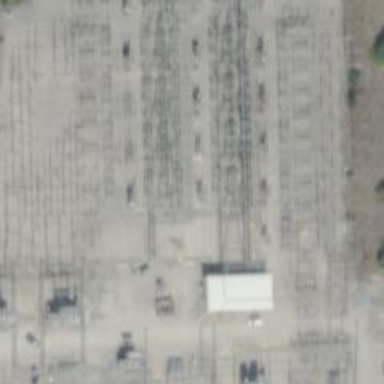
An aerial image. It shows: Switch used for power control.